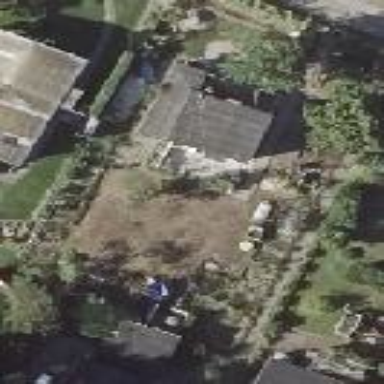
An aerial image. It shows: Plot within allotments.